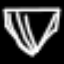
Label: diamond